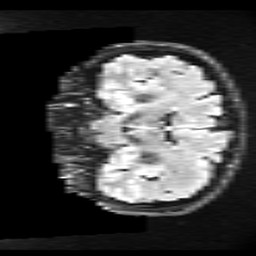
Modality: FLAIR
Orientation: coronal
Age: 35
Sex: male
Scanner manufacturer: ge
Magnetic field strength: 3 T
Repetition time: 11 s
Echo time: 0.1497 s